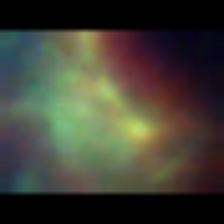
Taxon: Unknown_full_image
Group: Unknown